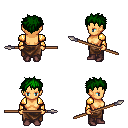
a pixel art fantasy rpg character, female body template, human, tanned skin, gold arm armor, robe skirt, green bedhead hairstyle, maroon shoes, spear, four views (front, back, left, right), 2x2 character sprite sheet, small pixel art, hard edges, no anti-aliasing